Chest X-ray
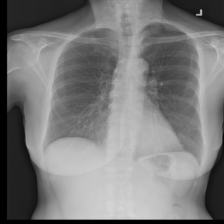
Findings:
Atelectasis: positive
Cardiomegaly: negative
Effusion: negative
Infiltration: negative
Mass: negative
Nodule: negative
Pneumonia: negative
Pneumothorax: negative
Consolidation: negative
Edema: negative
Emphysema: negative
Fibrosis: negative
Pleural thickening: negative
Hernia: negative